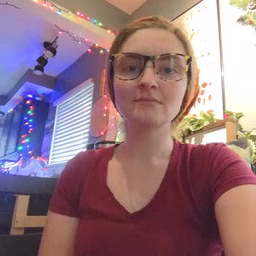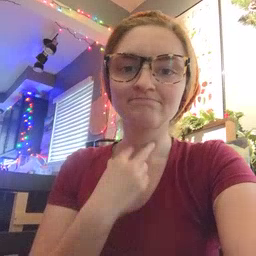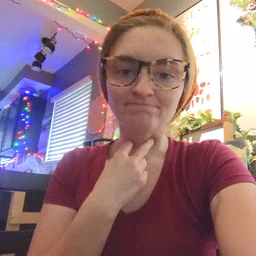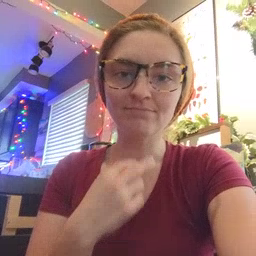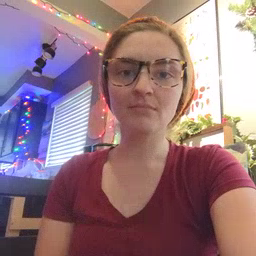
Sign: stuck